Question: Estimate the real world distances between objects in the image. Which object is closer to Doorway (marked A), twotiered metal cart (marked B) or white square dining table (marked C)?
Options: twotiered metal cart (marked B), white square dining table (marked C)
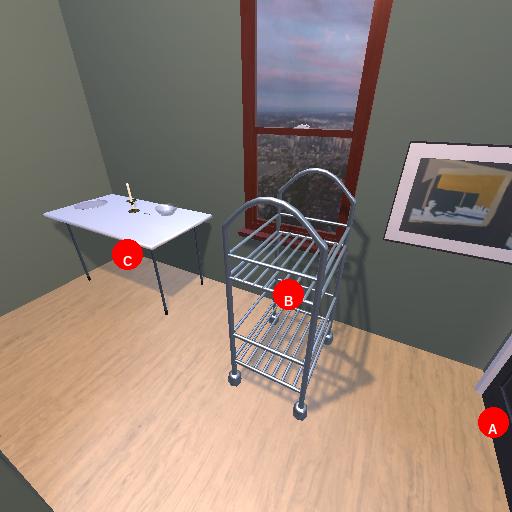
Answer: twotiered metal cart (marked B)